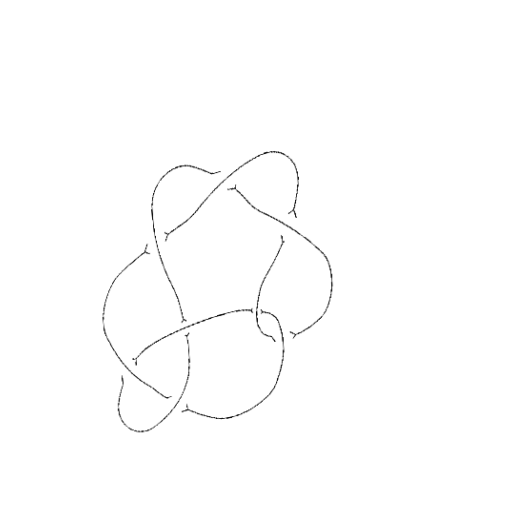
Crossing number: 8